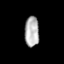
Tissue: prostate
Cell type: T cells
Senescence score: 0.3232
Nuclear area (px): 430
Mean DAPI intensity: 176.47